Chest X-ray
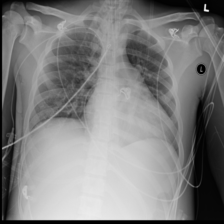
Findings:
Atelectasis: negative
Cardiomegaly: negative
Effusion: negative
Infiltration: negative
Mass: negative
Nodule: negative
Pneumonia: negative
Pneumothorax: negative
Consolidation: negative
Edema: negative
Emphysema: negative
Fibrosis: negative
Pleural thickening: negative
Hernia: negative